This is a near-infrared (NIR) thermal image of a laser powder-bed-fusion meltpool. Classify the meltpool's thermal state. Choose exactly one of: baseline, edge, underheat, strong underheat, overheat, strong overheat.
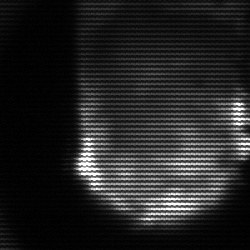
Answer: baseline